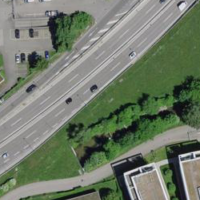
EUNIS habitat code: 57
Species observed at this site:
Lonicera acuminata